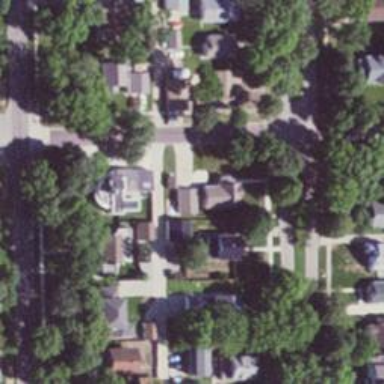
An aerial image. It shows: Alley classified as service road.